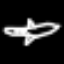
Label: airplane